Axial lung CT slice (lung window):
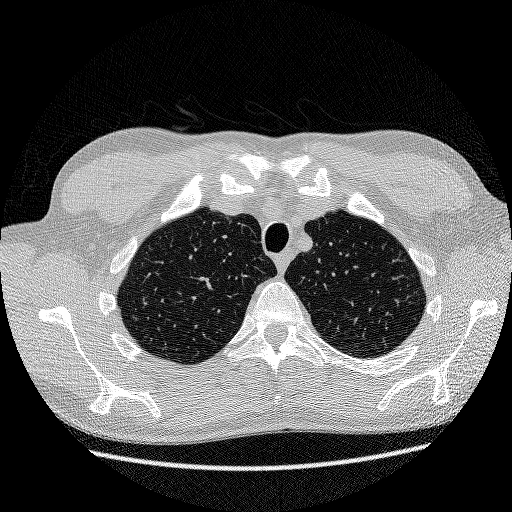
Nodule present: no